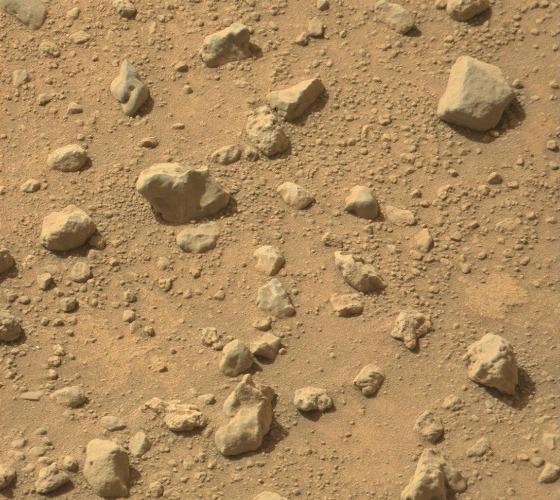
Terrain classes present: Bedrock, Gravel / Sand / Soil, Rock, Shadow